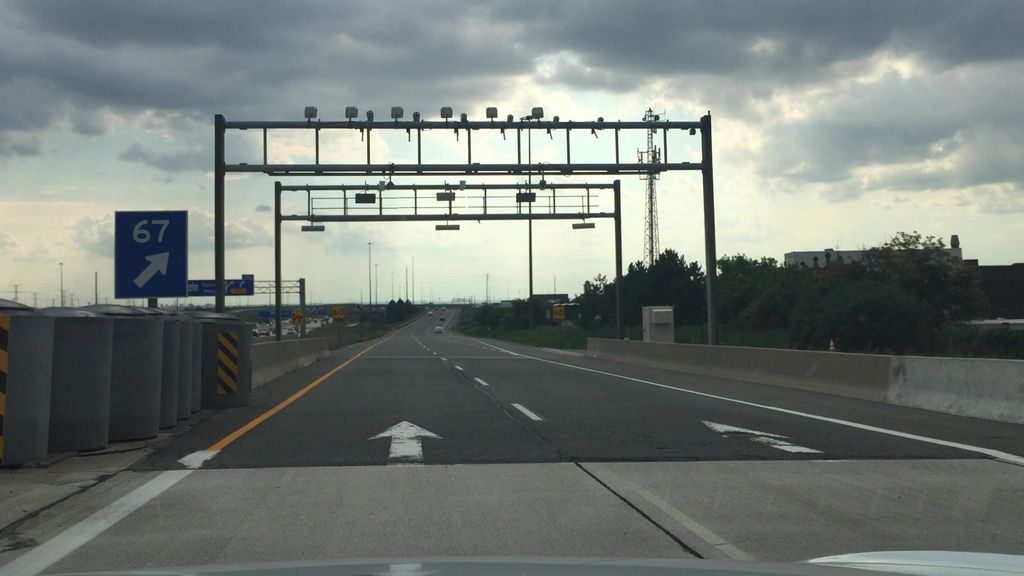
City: toronto